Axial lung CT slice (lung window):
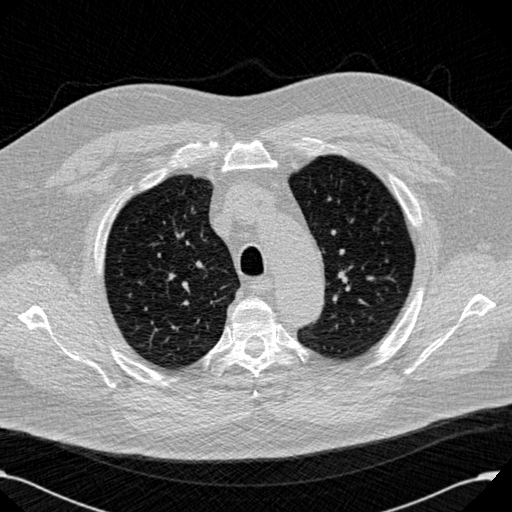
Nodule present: no